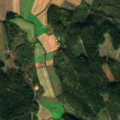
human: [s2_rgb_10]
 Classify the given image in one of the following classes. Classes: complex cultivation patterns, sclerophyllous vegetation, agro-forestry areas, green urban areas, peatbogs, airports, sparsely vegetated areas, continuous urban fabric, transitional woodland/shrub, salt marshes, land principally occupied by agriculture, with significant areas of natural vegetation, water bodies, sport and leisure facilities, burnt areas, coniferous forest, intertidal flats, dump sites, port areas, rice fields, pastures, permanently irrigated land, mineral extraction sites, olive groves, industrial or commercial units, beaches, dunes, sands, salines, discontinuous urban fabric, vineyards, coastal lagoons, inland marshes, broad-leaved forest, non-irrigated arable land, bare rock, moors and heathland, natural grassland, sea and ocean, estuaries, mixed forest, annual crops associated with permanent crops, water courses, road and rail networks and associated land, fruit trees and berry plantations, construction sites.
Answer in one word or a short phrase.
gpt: non-irrigated arable land, coniferous forest